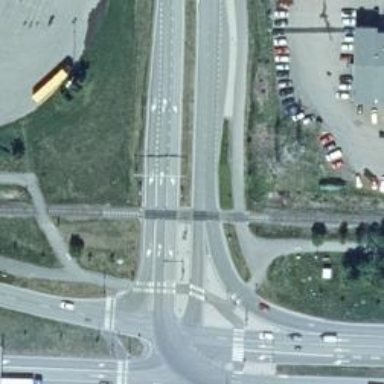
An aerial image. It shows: Railway crossing with lights and barriers.